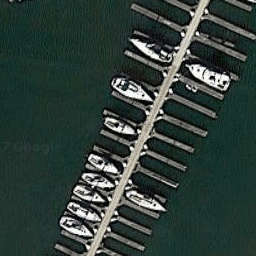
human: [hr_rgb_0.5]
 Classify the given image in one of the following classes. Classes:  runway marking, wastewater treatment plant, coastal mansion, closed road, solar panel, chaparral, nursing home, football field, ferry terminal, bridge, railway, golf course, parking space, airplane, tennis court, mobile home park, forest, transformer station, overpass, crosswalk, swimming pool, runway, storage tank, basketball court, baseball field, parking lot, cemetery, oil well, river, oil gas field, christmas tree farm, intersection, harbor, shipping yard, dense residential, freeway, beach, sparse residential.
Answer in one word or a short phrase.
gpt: harbor